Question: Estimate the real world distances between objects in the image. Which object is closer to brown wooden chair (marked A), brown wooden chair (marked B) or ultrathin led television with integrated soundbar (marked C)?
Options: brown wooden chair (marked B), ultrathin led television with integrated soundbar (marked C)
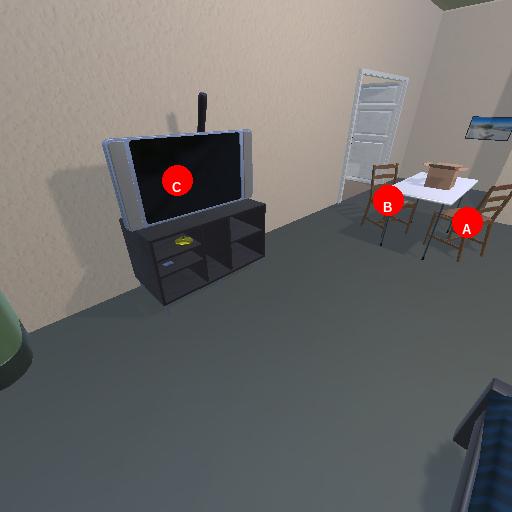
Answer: brown wooden chair (marked B)